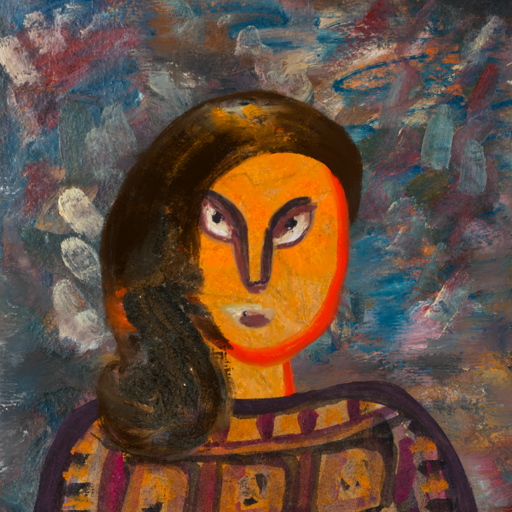
Background: Boggyland, Head And Neck Front: Sisters, Face Front: After_Raid, Bust: Doll, Hair Front: Gypsy_Queen, Head Accessory: Blank, Second Necklace: Blank, Necklace: Blank, Baby: Blank